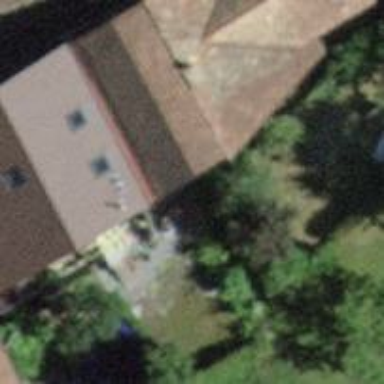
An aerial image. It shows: Barn.